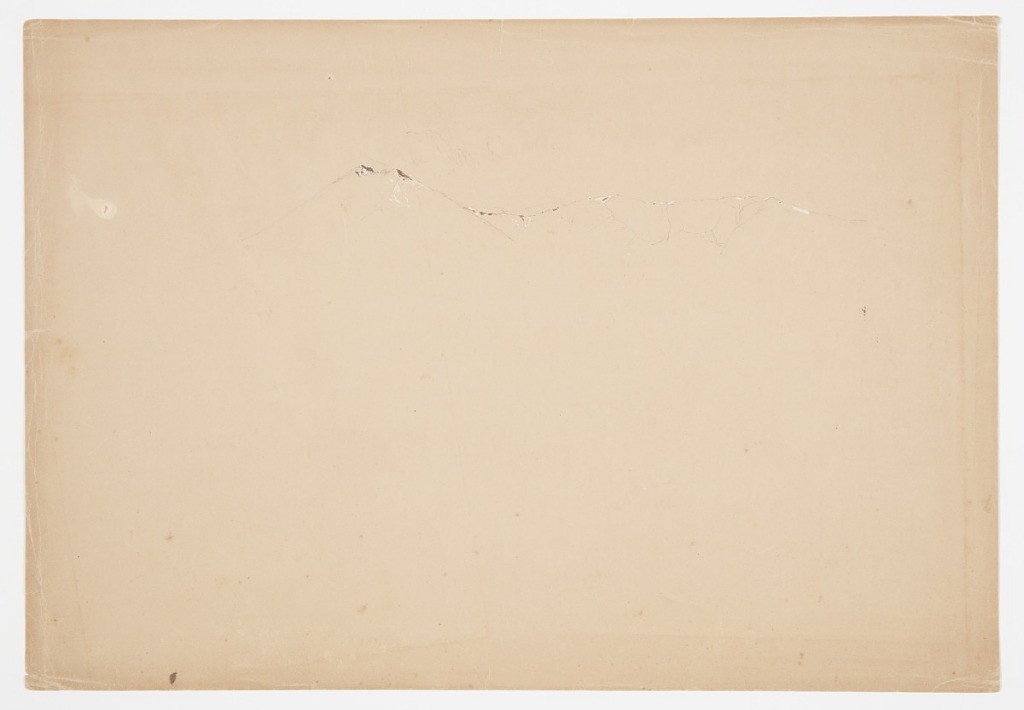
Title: Outline of Mt. Katahdin, Maine
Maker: Frederic Edwin Church, American, 1826–1900
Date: probably 1876–1881
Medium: Graphite and oxidized white gouache on tan wove paper
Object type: Drawing
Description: Landscape sketch showing a view of Mt. Katahdin and its northern ridge, possibly from Katahdin Lake in Maine. Pamola and Baxter Peaks are visible beside one another at upper center, Hamlin Peak is the prominence at center right, while Howes Peaks are visible at right.